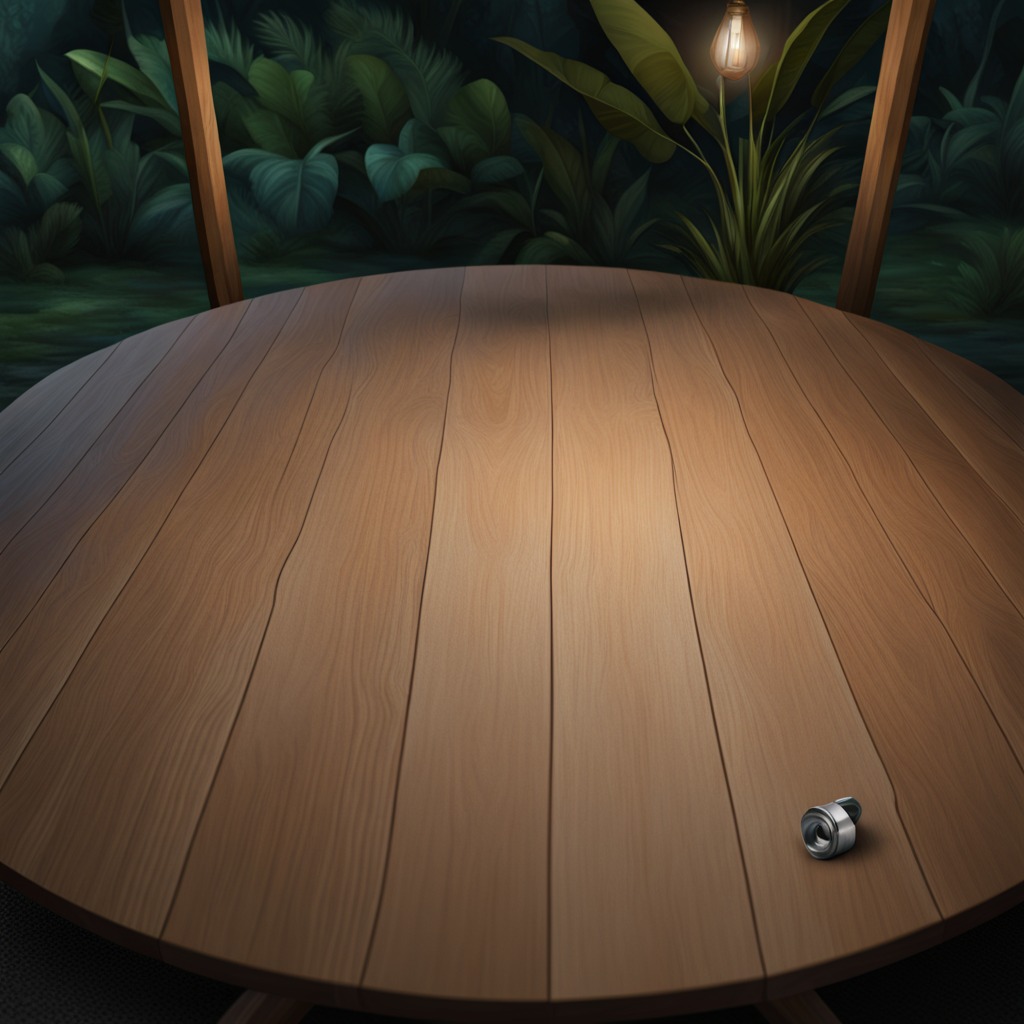
A metal nut is lying on a wooden table inside a jungle field workshop tent at night.